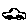
Label: car